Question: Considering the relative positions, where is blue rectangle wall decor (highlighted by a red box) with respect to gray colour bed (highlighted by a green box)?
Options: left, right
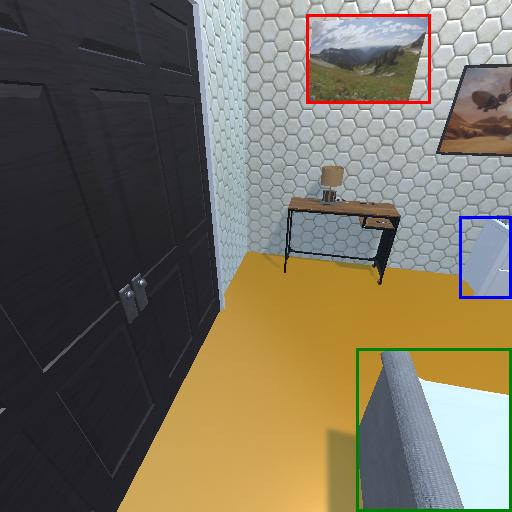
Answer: left